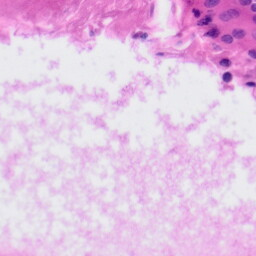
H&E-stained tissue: Tonsil